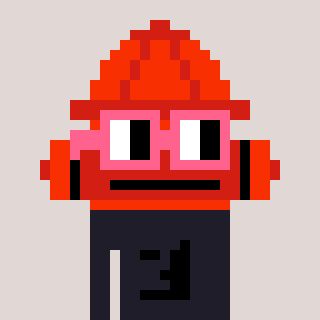
a pixel art character with square pink glasses, a fire hydrant-shaped head and a grayscale-colored body on a warm background